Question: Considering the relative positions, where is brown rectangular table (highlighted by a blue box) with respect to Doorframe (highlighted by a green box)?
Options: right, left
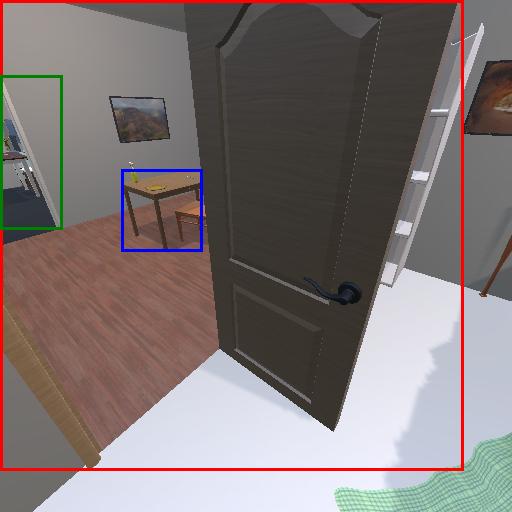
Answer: right